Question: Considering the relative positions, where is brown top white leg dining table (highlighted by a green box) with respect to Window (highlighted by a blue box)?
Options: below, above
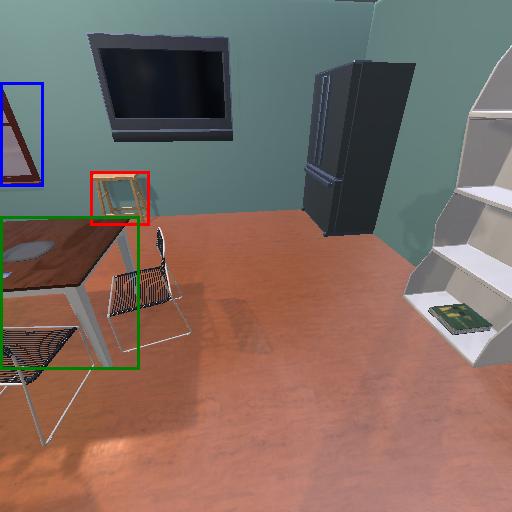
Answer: below